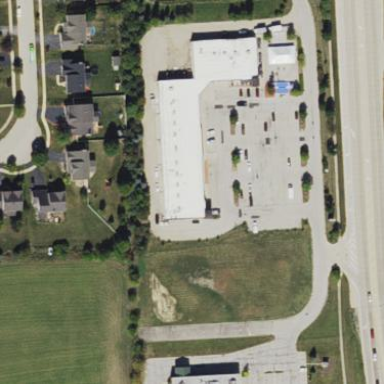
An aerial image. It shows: Retail area.